Interaction volume radius: 5 \u00c5
Interaction volume height: 15 \u00c5
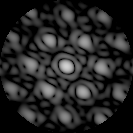
Disorder parameter: 0.2659